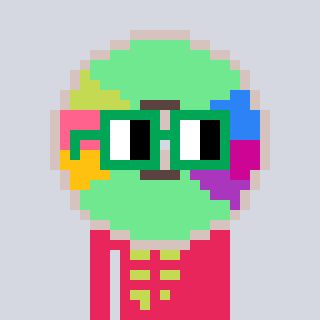
a pixel art character with square green glasses, a cd-shaped head and a redpinkish-colored body on a cool background